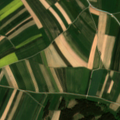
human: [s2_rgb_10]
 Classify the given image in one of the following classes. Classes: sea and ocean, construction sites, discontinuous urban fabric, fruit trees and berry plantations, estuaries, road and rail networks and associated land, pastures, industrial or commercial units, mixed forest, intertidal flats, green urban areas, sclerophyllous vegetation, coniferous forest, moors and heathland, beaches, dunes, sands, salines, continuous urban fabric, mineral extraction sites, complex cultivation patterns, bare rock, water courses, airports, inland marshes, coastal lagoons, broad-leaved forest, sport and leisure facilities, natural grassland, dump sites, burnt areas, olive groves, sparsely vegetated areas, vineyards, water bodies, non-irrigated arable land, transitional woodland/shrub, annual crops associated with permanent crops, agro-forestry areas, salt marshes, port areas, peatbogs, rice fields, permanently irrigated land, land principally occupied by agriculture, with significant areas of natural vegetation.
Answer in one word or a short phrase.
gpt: non-irrigated arable land, pastures, coniferous forest